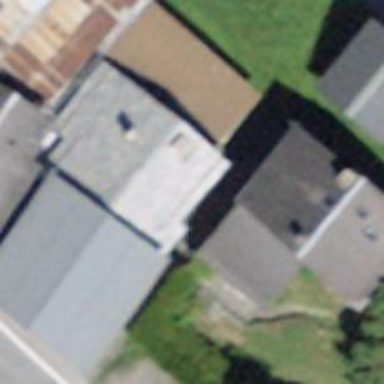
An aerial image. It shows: Building.